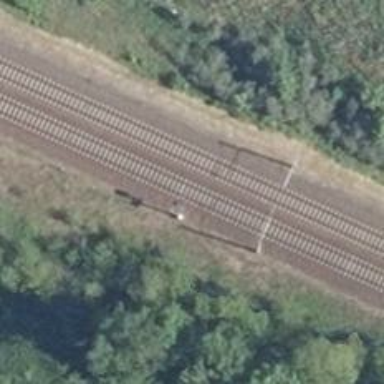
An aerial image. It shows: Railway signal.